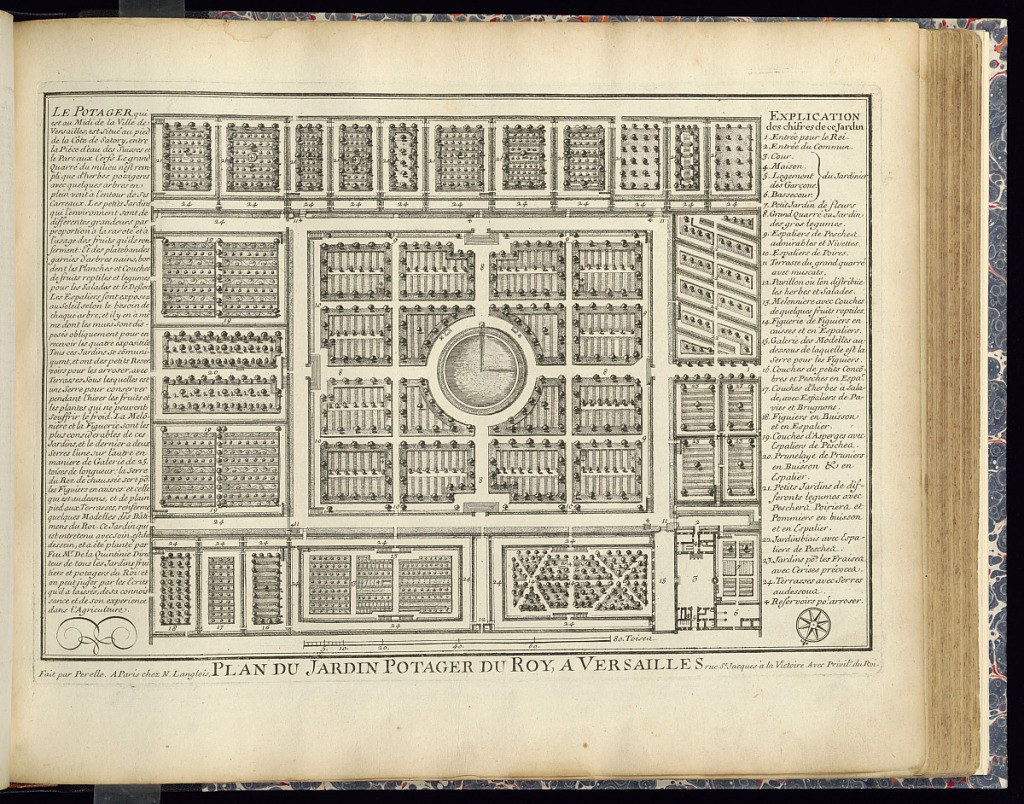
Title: PLAN DU JARDIN POTAGER DU ROY, A VERSAILLES
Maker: Adam Perelle, French, 1638 – 1695
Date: ca. 1683–1703
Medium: Etching on laid paper
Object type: Print
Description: Plan view (from above) of the Kitchen Garden at Versailles with a round basin and fountain in the center. An explanation of the garden is lettered along the left margin. And a legend, detailing each numbered section of the garden is lettered along the right margin. A scale below. The plate is titled and signed.